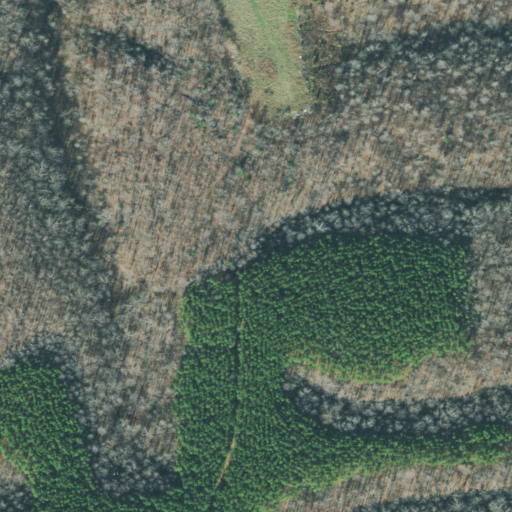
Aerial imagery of ridge(s) in Tennessee named East Furnace Ridge containing deciduous forest, evergreen forest, shrub, mixed forest, and pasture